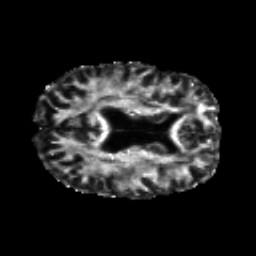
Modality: FA
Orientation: axial
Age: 25
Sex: female
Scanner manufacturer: siemens
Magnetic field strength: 3 T
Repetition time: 8.8 s
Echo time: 0.085 s